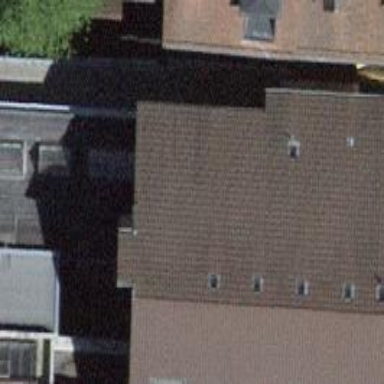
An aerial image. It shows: Building with gabled roof.